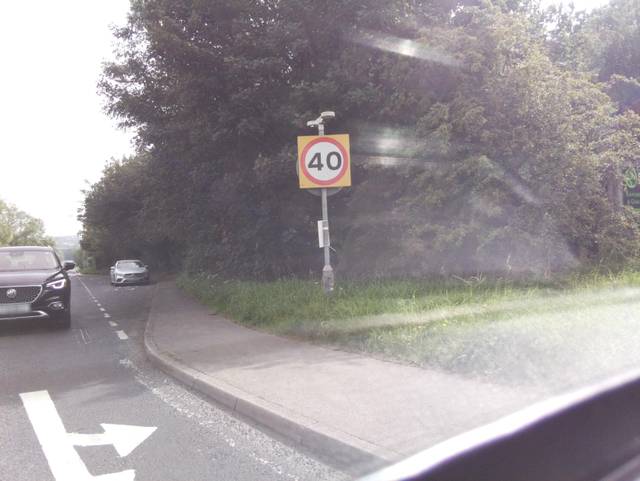
Region: United Kingdom
Coordinates: 54.008, -1.578